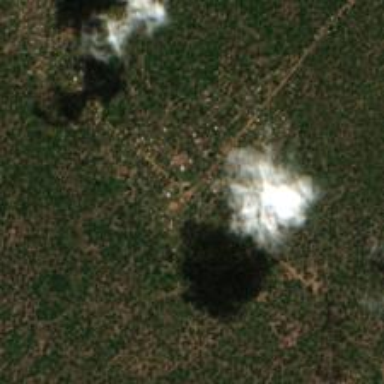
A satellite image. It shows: Village.